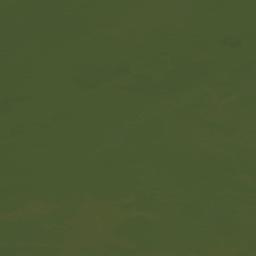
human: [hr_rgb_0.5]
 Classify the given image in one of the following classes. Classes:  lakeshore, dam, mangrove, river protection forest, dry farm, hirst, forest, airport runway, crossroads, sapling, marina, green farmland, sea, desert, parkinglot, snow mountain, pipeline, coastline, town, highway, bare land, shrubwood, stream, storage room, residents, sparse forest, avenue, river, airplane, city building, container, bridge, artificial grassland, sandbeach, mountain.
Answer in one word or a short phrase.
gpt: sea